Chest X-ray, AP view. Patient: 65 years old, sex M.
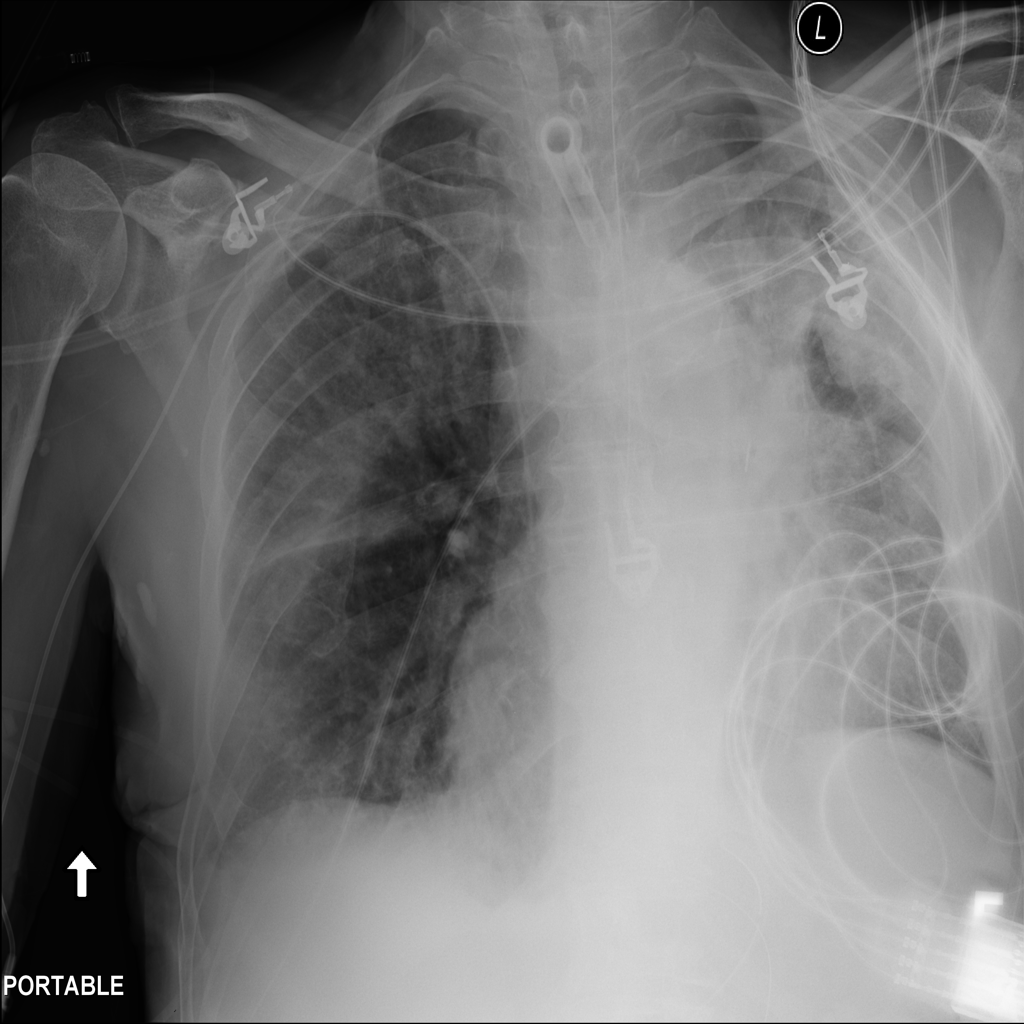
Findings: Pneumothorax